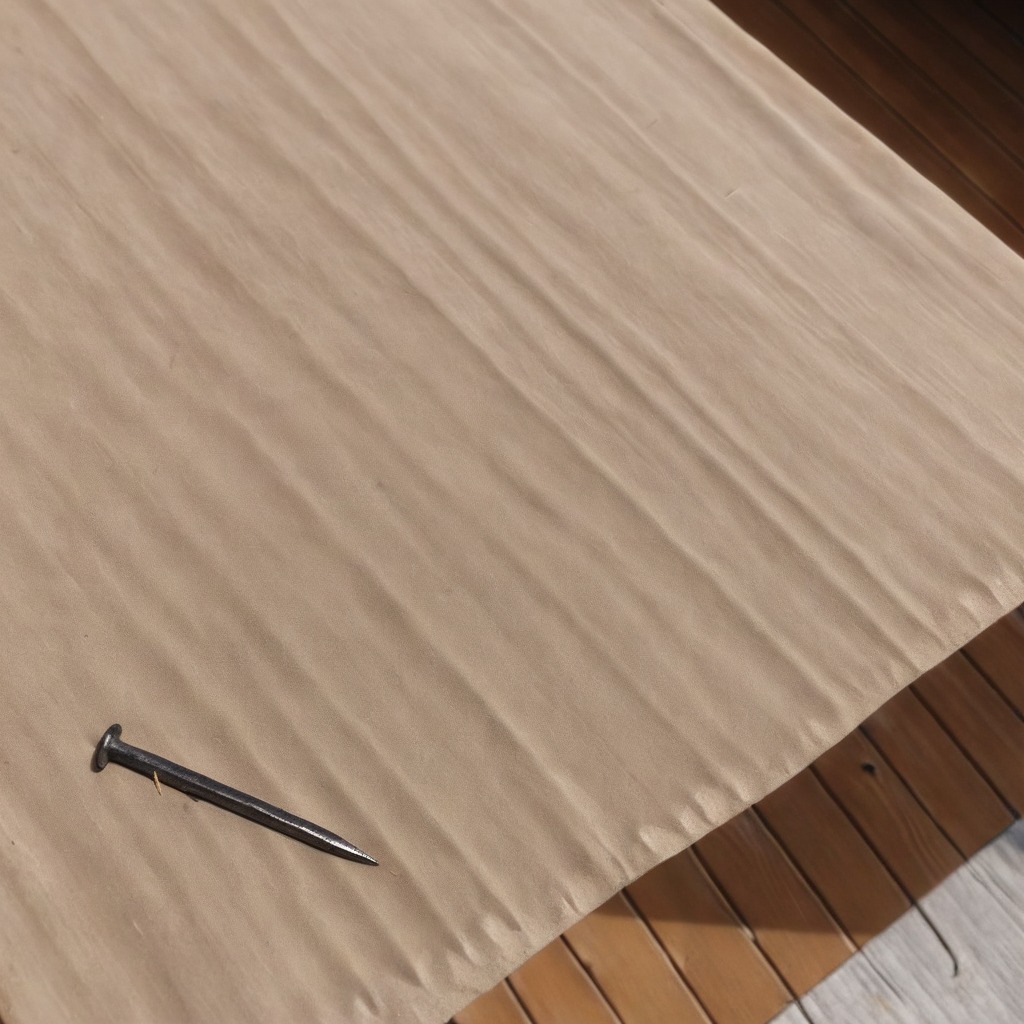
An iron nail is lying on the wooden table.